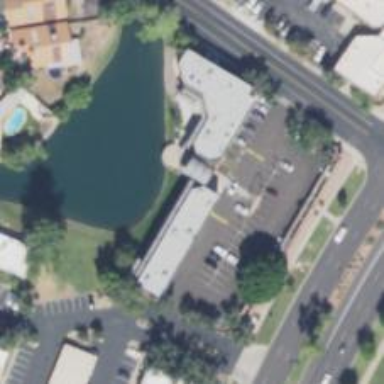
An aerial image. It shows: Healthcare clinic is depicted in the image.